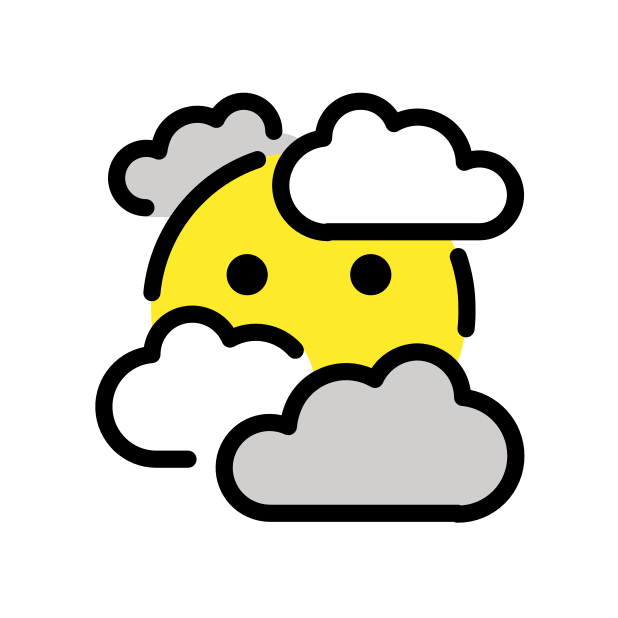
face in clouds